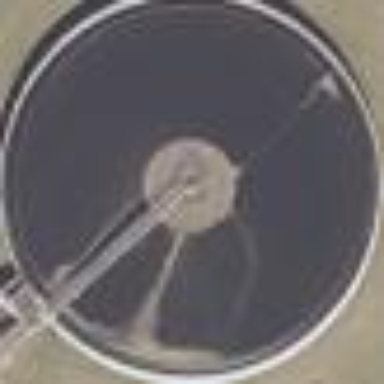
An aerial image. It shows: Body of wastewater.